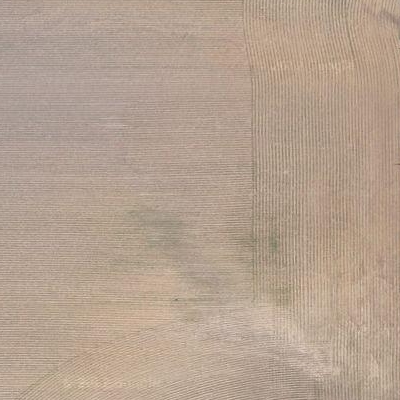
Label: bField